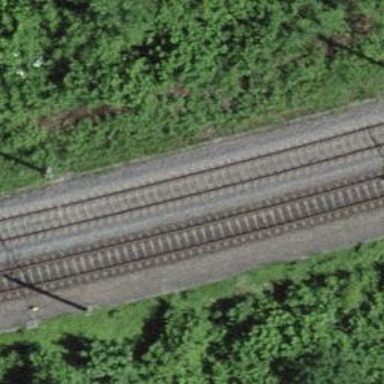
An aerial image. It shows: Single railway track with electrification through contact line.